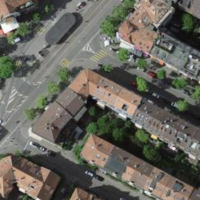
EUNIS habitat code: 54
Species observed at this site:
Geranium nodosum